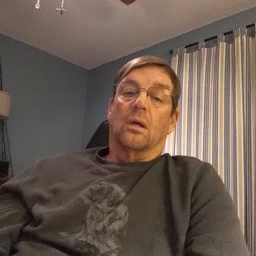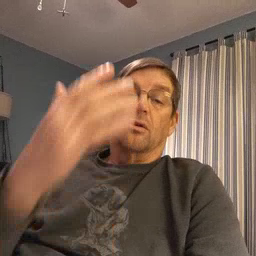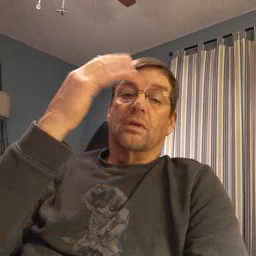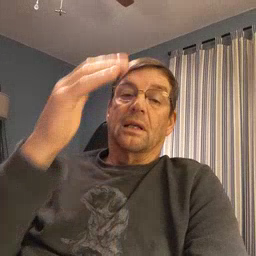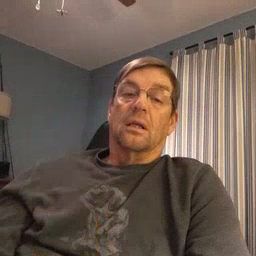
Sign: tree